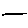
Label: line